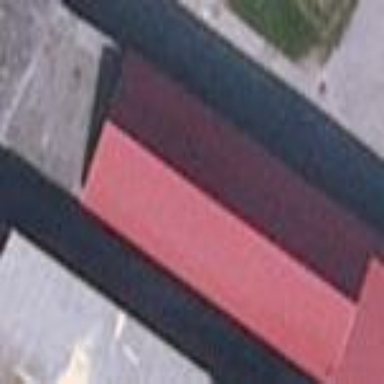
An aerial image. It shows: Manufacturing building.